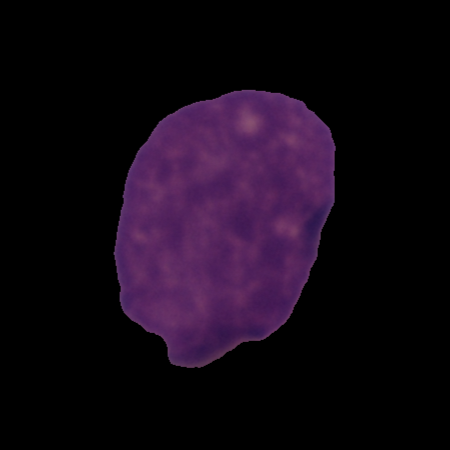
Label: cancer